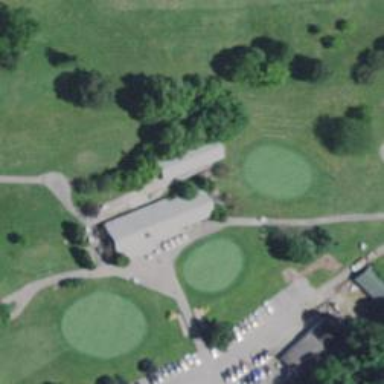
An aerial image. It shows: Golf cartpath that is also road path.